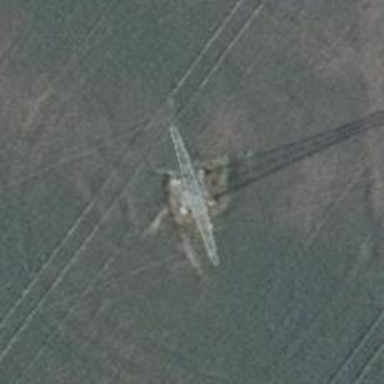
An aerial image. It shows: Power tower.